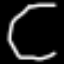
Label: octagon